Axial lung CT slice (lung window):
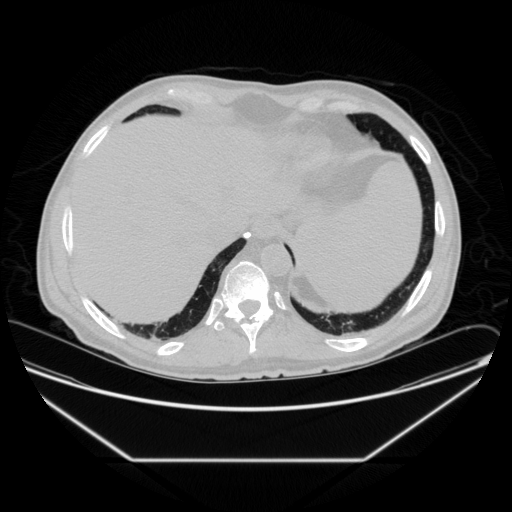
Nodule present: yes
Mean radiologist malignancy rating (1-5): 1